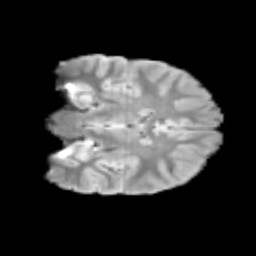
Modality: T2w
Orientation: coronal
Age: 9
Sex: male
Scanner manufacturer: siemens
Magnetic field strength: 3 T
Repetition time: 3.8 s
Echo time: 0.07 s